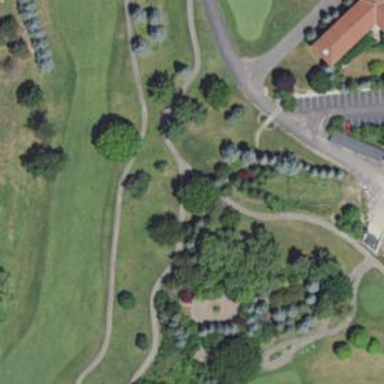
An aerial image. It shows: Path for golf carts.